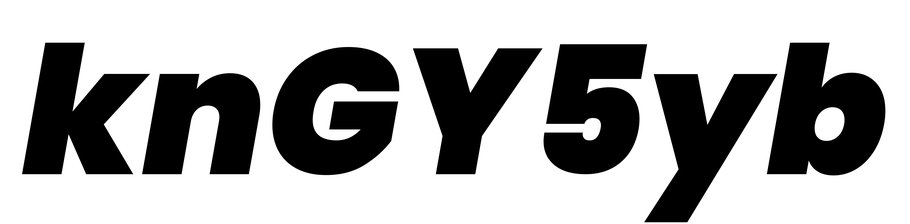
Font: Poppins-BlackItalic